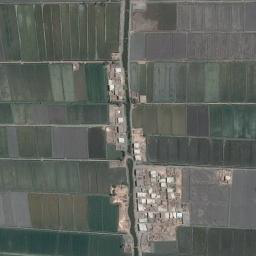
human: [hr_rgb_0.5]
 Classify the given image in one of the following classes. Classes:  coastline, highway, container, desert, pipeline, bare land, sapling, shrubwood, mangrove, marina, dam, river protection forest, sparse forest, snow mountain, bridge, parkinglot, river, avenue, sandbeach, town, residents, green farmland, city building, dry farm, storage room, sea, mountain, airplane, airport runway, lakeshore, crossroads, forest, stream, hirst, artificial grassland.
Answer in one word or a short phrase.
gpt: green farmland